You are looking at the envelope spectrum of a bearing's vibration signal. The marked vertical lines are the theoretical fault frequencies for the outer race, inner race, rolling elements, and cage. What is the most likely bearing condition (normal, inner_race, outer_race, ball)?
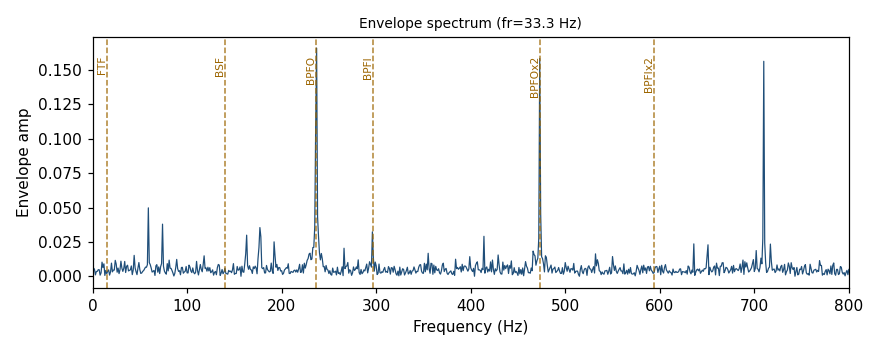
Answer: outer_race